Question: I had started writing an application to be embedded inside an existing webpage:

I initially created the app with sencha CMD, but learned that the viewport took up the whole webpage when I included the script in the HTML. I then followed this guide: <URL> to create a working example inside the webpage. I now realize its a bad idea to try to create a manageable application with this, and I am now trying to port it over.
My attempt creates a webpage with only the word header:
HTML:
'''
<!DOCTYPE HTML>
<html manifest="">
<head>
<meta http-equiv="X-UA-Compatible" content="IE=edge">
<meta charset="UTF-8">
<title>Title</title>
<!-- The line below must be kept intact for Sencha Cmd to build your application -->
<script id="microloader" type="text/javascript" src="bootstrap.js"></script>
</head>
<body><h1>Header</h1><div id="myDiv"></div></body>
</html>
'''
application.js:
'''
Ext.define('MyApp.Application', {
extend: 'Ext.app.Application',
name: 'MyApp',
controllers: [
'MainController'
],
views: ['MyApp.view.MainView'],
stores: [
// TODO: add global / shared stores here
],
launch: function() {
Ext.create('Ext.panel.Panel', {
layout: 'fit',
renderTo: 'myDiv',
width: 500,
height: 500,
items: [
{
xtype: 'textfield',
title: 'example',
html: 'textfield'
}
]
});
}
});
'''
app.js
'''
Ext.application({
name: 'MyApp',
extend: 'MyApp.Application'
});
'''
MainView.js
'''
Ext.define('MyApp.view.MainView', {
extend: 'Ext.panel.panel',
alias: 'widget.mainview',
initComponent: function() {
var me = this,
cfg = {}
;
Ext.apply(cfg, {
layout: {
type: 'hbox',
align: 'stretch'
},
items: [{
xtype: 'container',
layout: {
type: 'vbox',
align: 'stretch'
},
items: [{
title: 'title',
xtype: 'barcode'}]
}]
});
}
});
'''
Sorry for the long post. I have no clue what I'm doing. Thanks for any help.
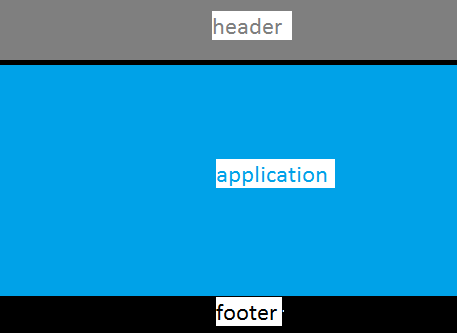
Answer: IMO you don't need to create application in that case. You can use ExtJS components without application, and in that case it seems resonable. Use 'renderTo' to set rendering target.
Example:
'''
Ext.onReady(function() {
Ext.create('Ext.Panel', {
renderTo: 'myDiv', // id of target html element
html: 'something'
});
});
'''
Working sample: <URL>